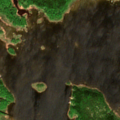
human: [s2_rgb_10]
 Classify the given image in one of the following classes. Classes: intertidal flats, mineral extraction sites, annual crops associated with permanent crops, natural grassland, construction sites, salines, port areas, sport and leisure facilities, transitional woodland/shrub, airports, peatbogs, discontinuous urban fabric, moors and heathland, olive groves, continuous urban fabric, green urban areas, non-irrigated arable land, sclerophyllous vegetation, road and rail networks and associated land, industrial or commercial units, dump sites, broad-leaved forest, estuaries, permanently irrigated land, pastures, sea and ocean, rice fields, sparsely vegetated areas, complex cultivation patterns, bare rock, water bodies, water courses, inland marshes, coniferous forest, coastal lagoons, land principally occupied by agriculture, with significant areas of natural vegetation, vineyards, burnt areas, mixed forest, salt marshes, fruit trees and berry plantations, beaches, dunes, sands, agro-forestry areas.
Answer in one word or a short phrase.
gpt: mixed forest, sea and ocean